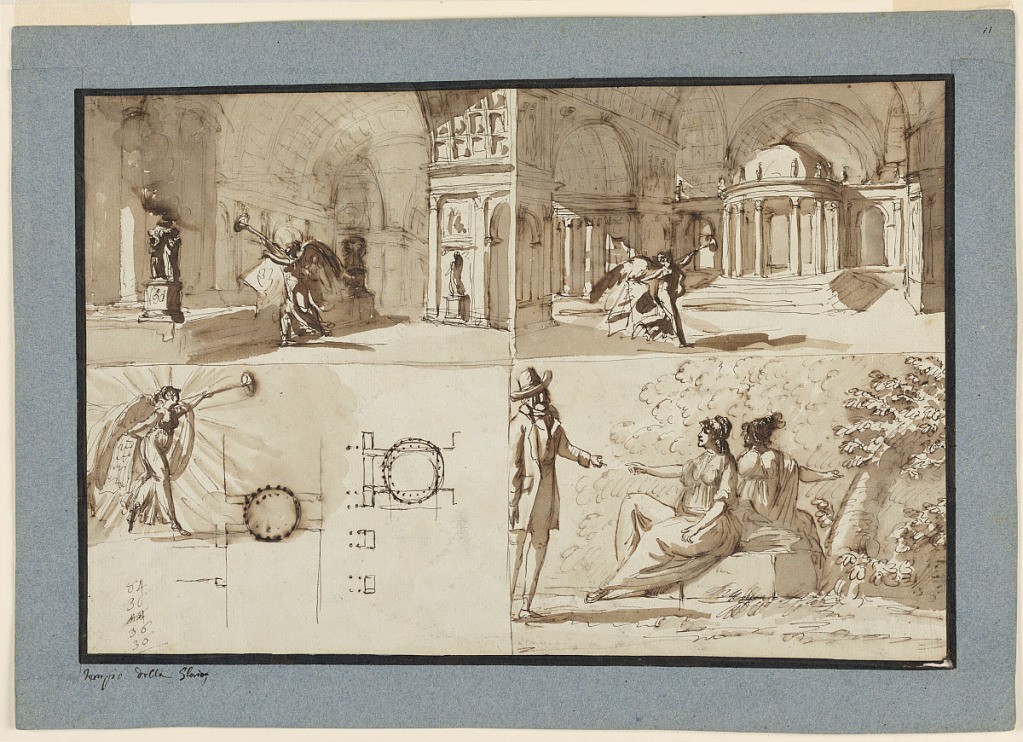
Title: Interior of Temple of Glory and Figured Details
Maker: Giuseppe Barberi, Italian, 1746–1809
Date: ca. 1796-1801
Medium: Pen and brown ink, brush and brown wash on lined off-white laid paper
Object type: Drawing
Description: Two drawings interior of temple of glory with tuba blowing Nike (?), detail drawing of the same person and ground plan of stage setting. Group of men and two women in landscape.